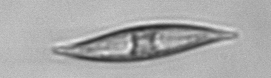
Label: Pleurosigma